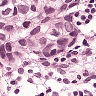
Metastatic tissue present: yes